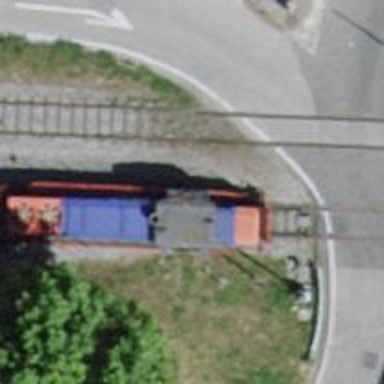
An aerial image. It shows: Railway switch.